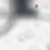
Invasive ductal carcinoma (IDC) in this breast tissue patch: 0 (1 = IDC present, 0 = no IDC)